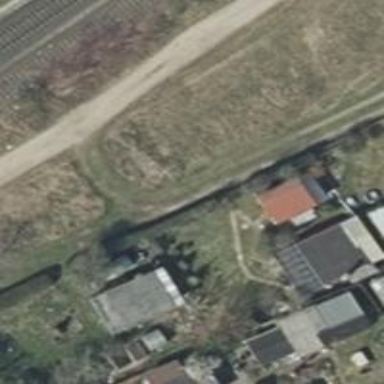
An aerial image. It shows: Driveway with ground surface.